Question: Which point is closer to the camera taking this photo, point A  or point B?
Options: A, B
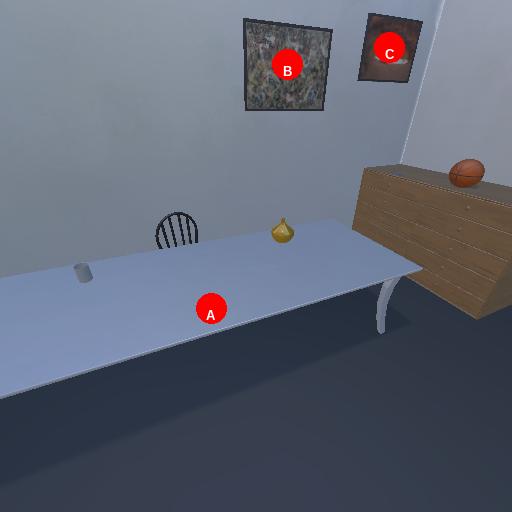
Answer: A